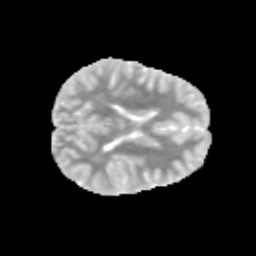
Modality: MD
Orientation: axial
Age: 11
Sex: male
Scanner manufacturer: siemens
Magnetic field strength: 3 T
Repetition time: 3.8 s
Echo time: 0.07 s